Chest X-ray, PA view. Patient: 51 years old, sex M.
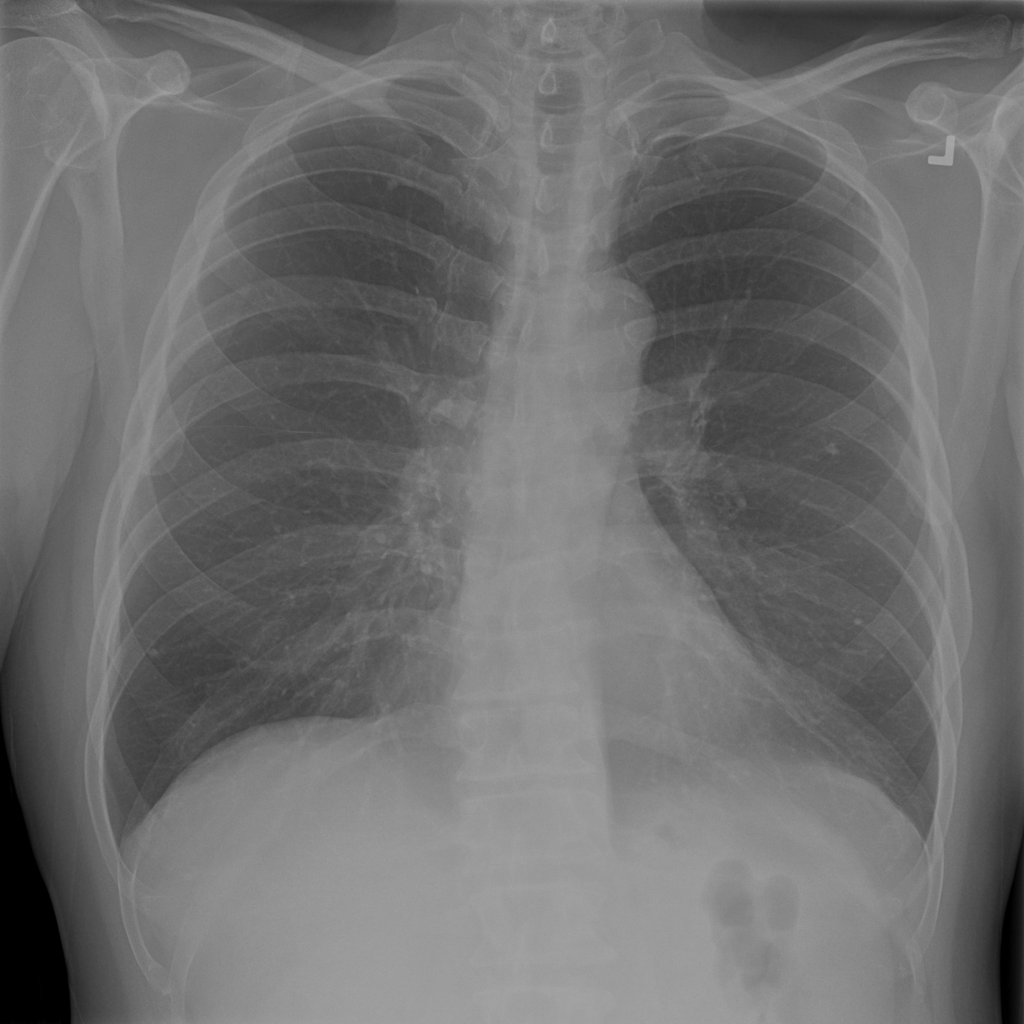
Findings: No Finding